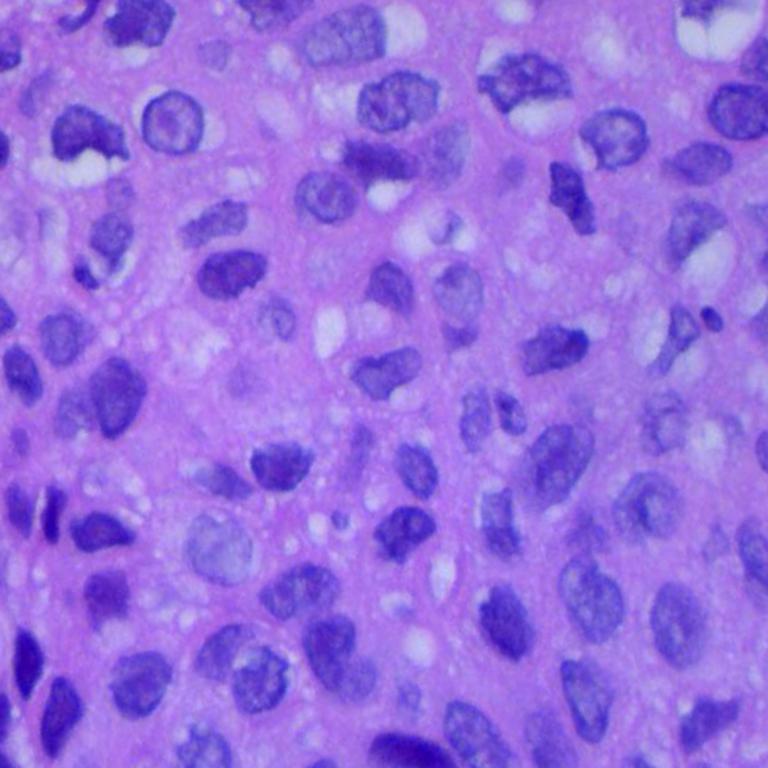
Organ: lung
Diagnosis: squamous carcinomas